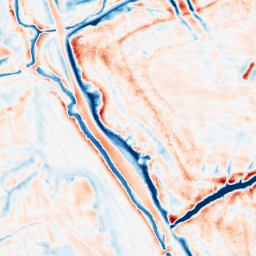
Category: edge_preserving
Decomposition family: bilateral
Decomposition parameters: d: 21
sigma_color: 150
sigma_space: 75
Upsampling method: cubic_mitchell
Upsampling parameters: scale: 4
Upsampling scale: 4